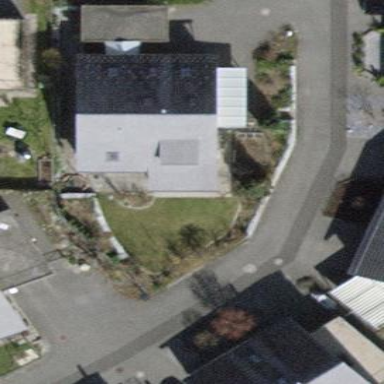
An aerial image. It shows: Detached building with gabled roof.